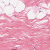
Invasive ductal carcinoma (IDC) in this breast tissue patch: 0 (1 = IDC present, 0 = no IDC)